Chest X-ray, AP view. Patient: 70 years old, sex M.
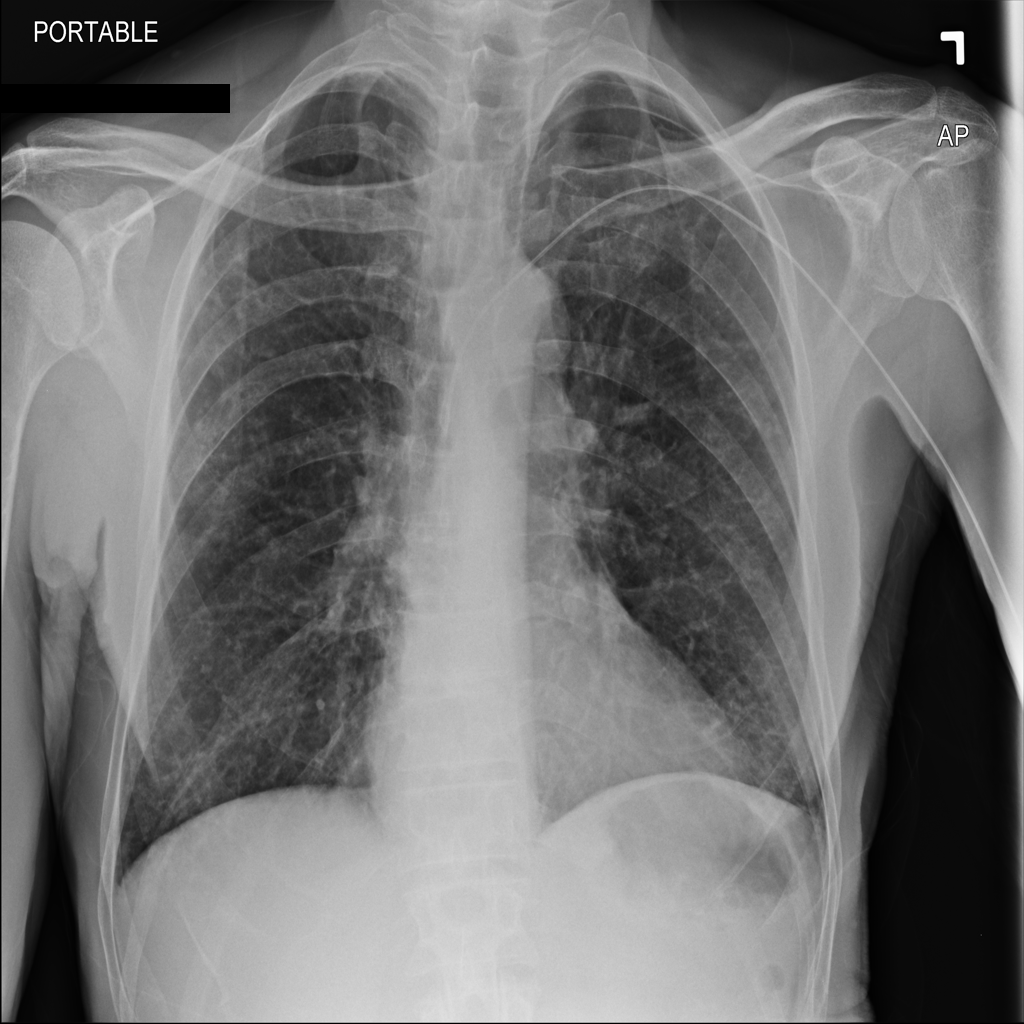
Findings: Nodule